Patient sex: M
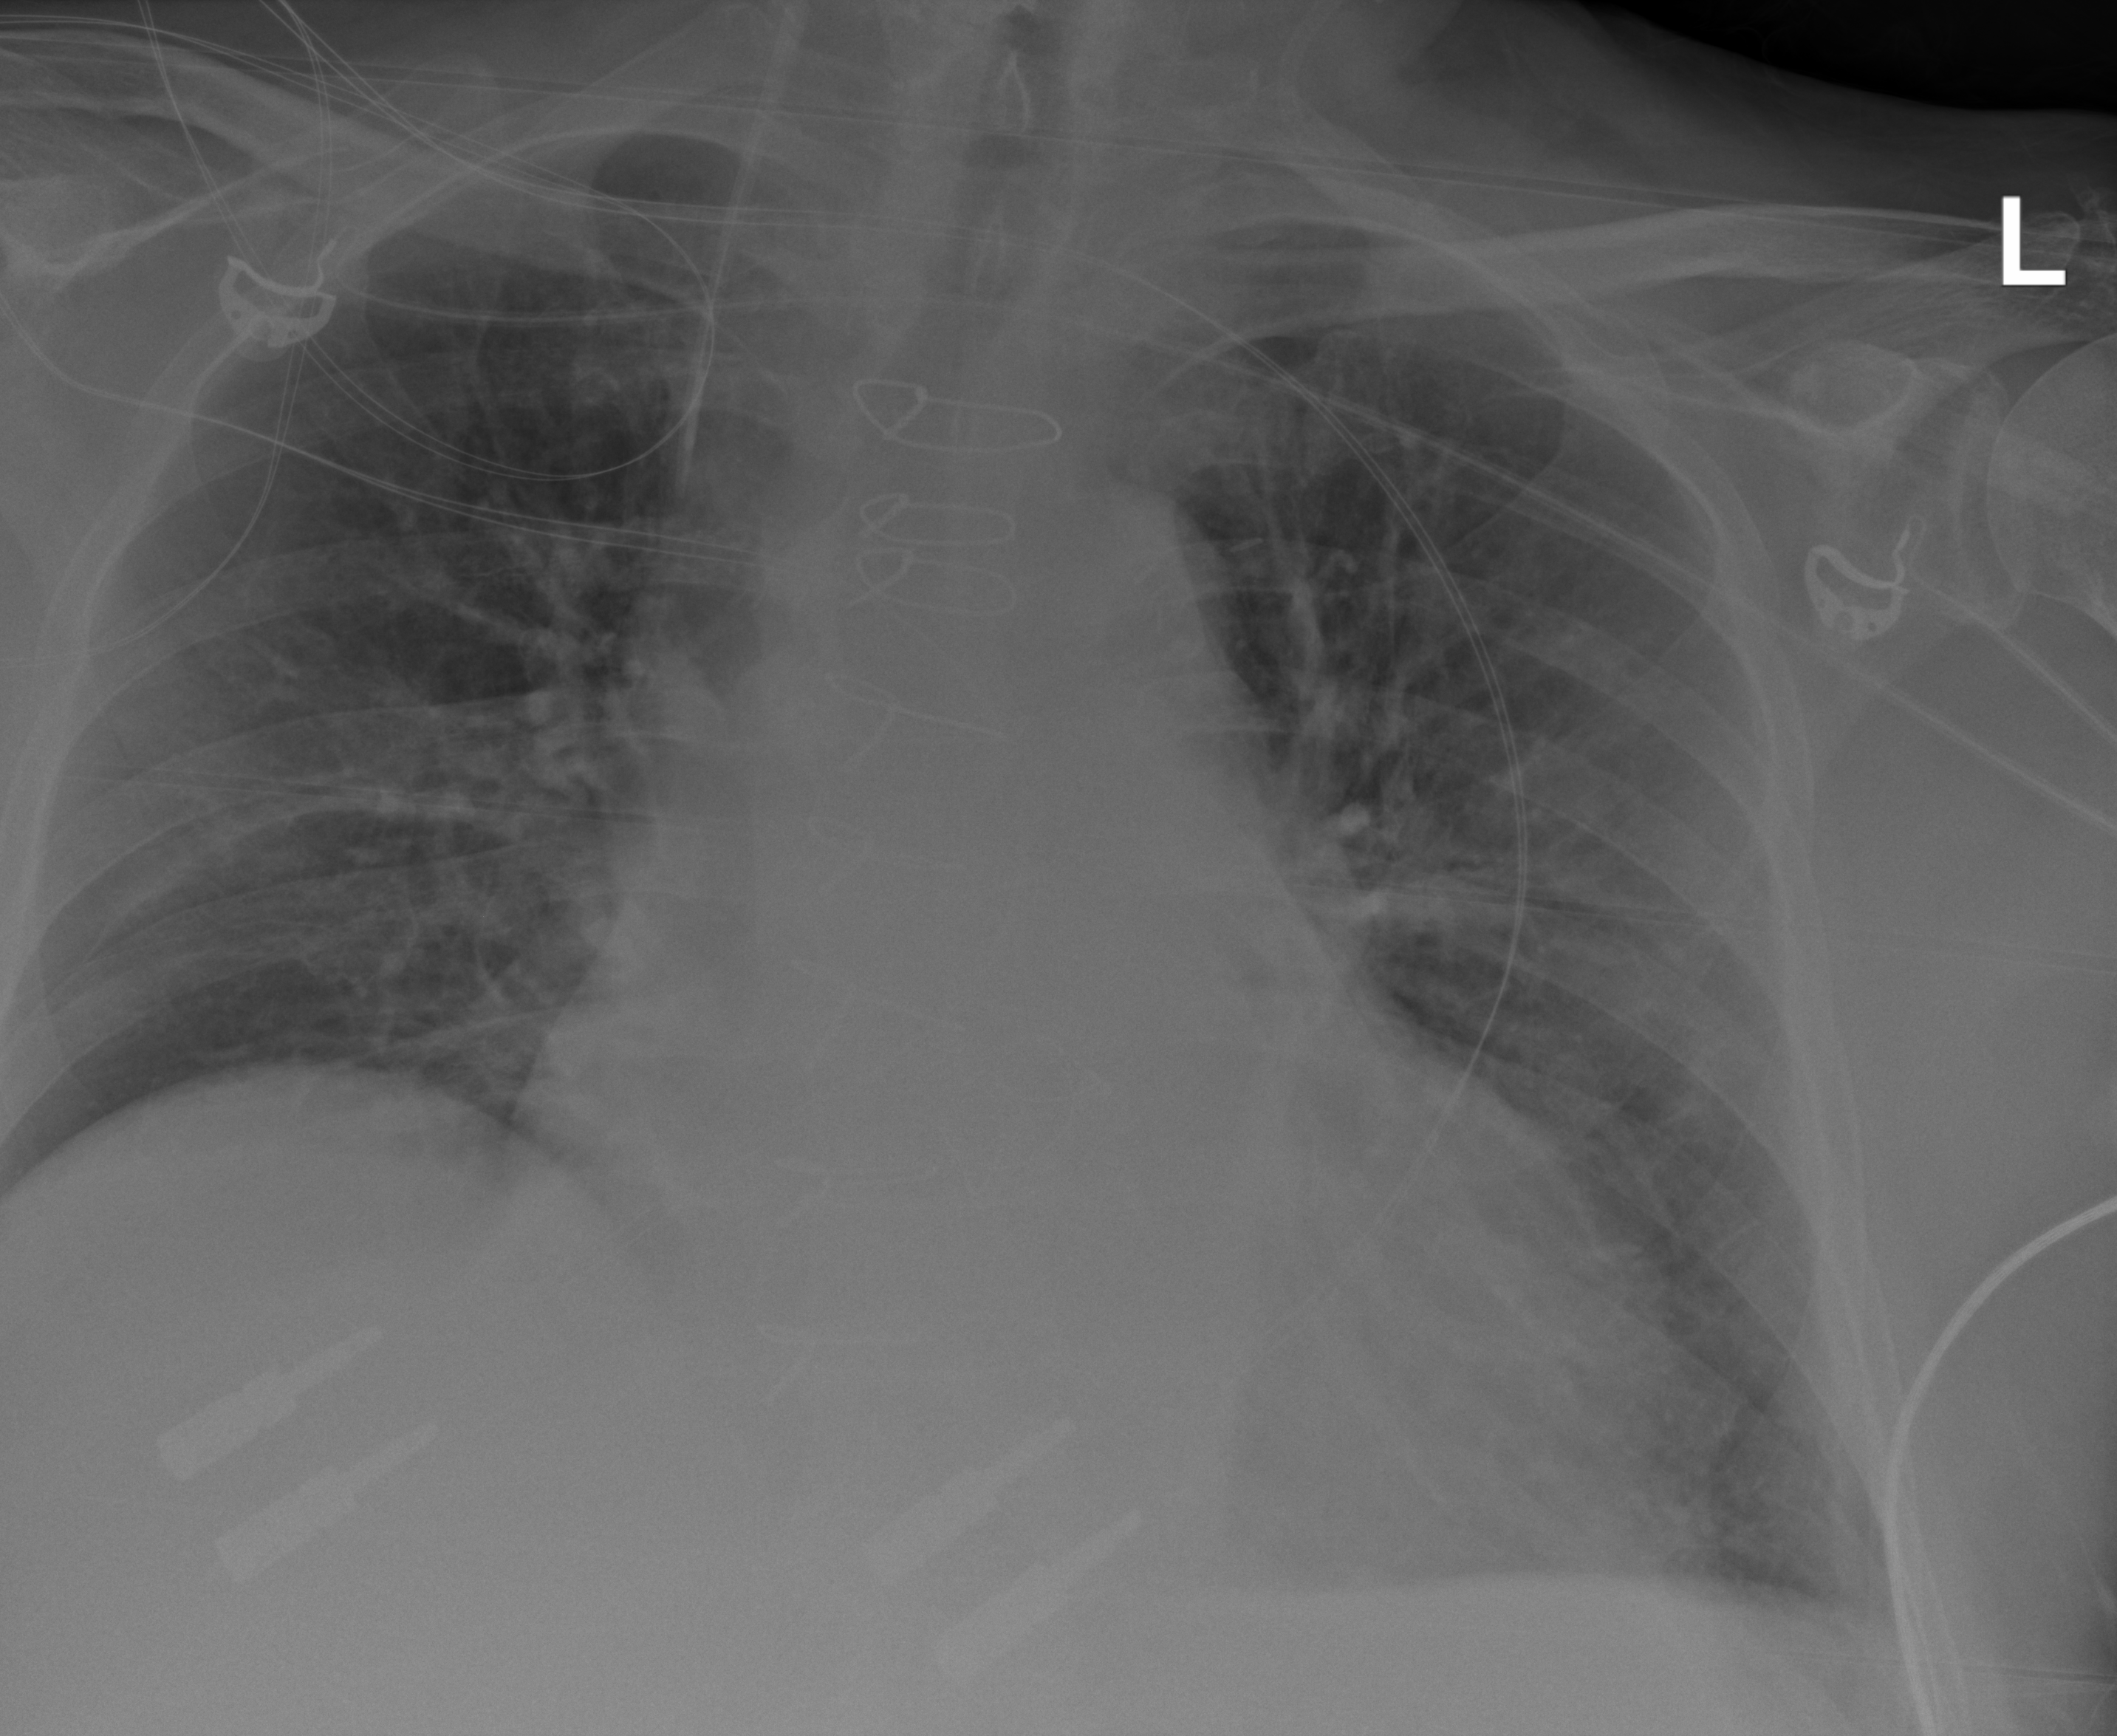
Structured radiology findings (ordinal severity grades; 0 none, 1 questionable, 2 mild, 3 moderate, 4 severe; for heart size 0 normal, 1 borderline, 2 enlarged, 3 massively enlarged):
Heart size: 2
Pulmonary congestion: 3
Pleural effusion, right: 0
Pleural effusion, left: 2
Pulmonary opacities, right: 0
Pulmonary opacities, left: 2
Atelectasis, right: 2
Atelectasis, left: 2